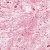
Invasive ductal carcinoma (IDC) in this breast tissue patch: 0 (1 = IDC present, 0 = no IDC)